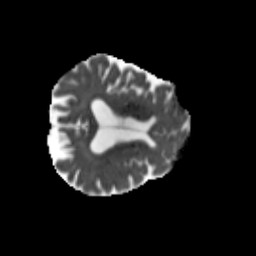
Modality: MD
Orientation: axial
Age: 75
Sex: male
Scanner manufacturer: siemens
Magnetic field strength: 3 T
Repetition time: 4.71 s
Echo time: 0.0906 s